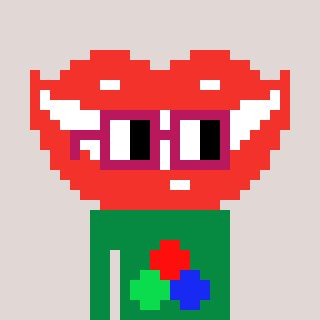
a pixel art character with square dark red glasses, a smile-shaped head and a green-colored body on a warm background